Field crop: maize
Growth stage: 2
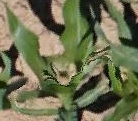
Species: maize